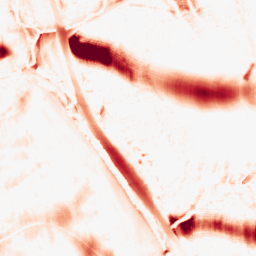
Category: morphological
Decomposition family: morphological_ellipse
Decomposition parameters: operation: opening
width: 50
height: 30
Upsampling method: linear_exact
Upsampling parameters: scale: 2
Upsampling scale: 2